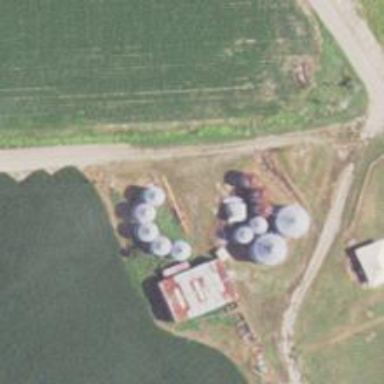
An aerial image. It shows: Silo.